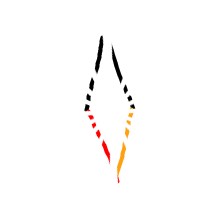
Shape: rhombus